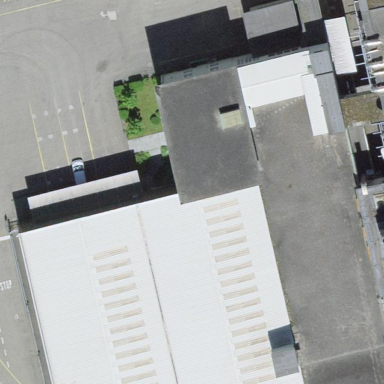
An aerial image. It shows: Industrial building.